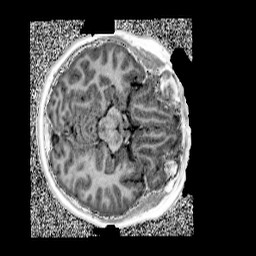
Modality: UNIT1
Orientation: axial
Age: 10
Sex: female
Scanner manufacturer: siemens
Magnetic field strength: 3 T
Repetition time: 4 s
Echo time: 0.00299 s